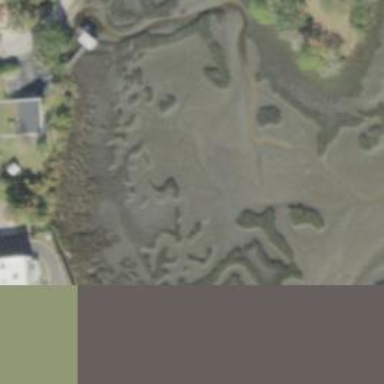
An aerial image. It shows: Saltmarsh wetland.